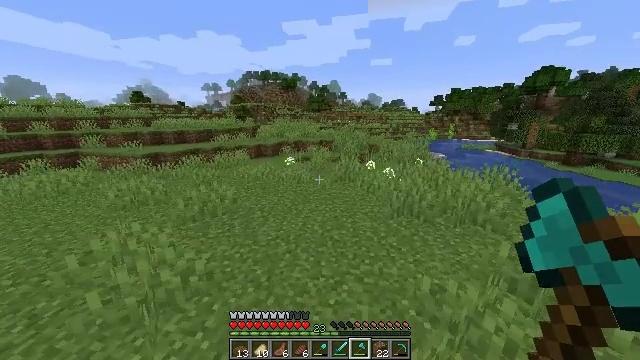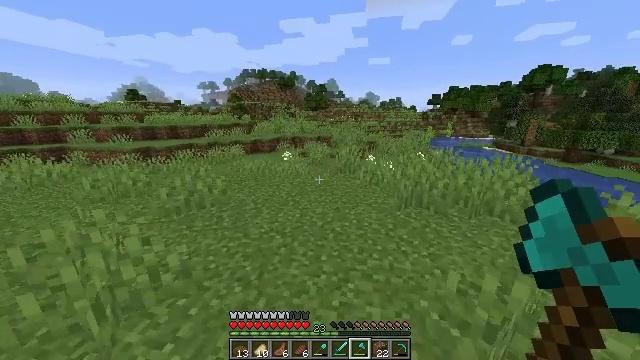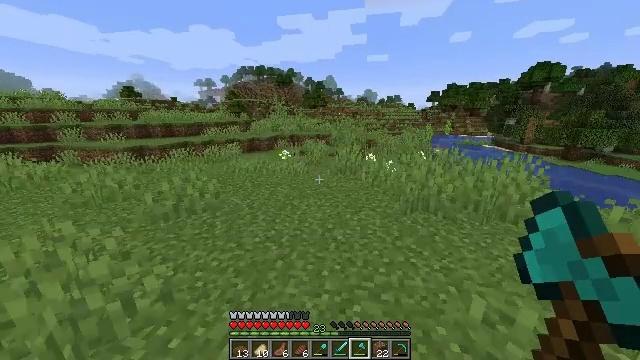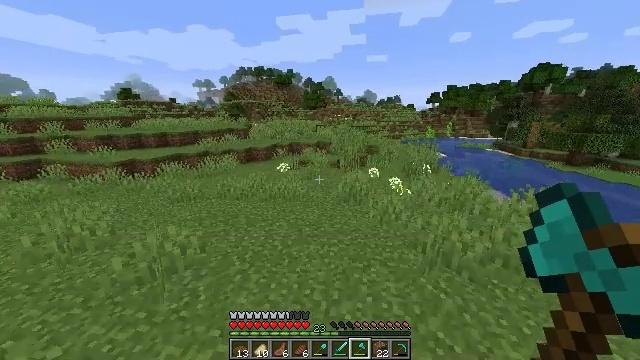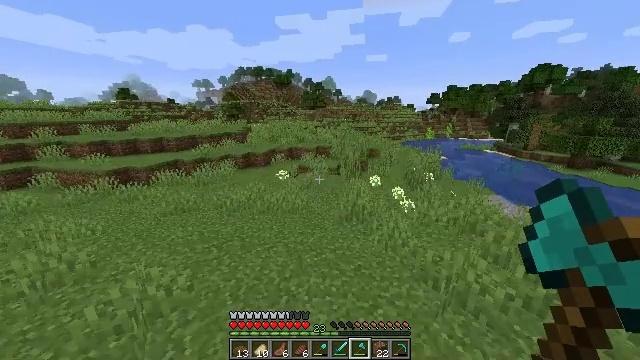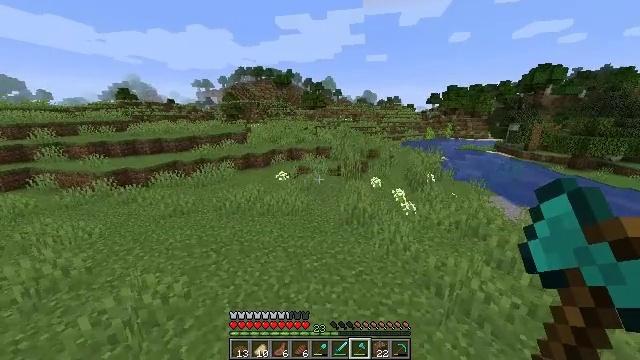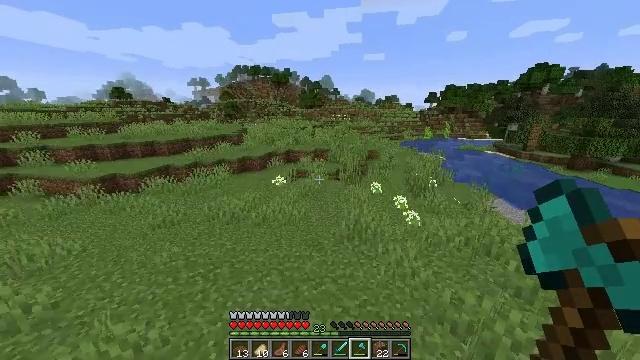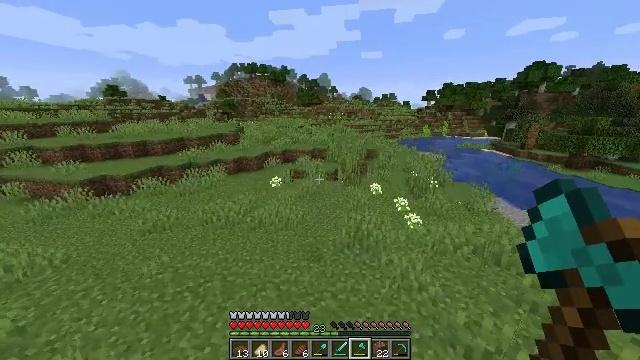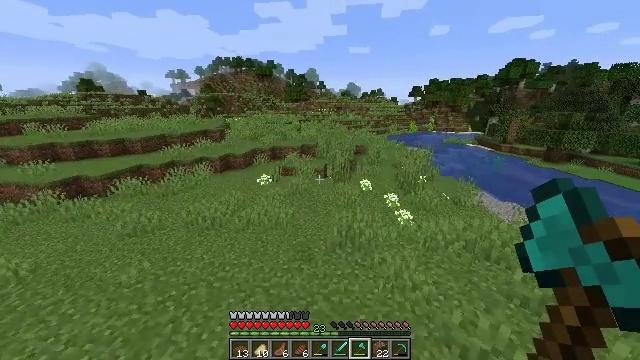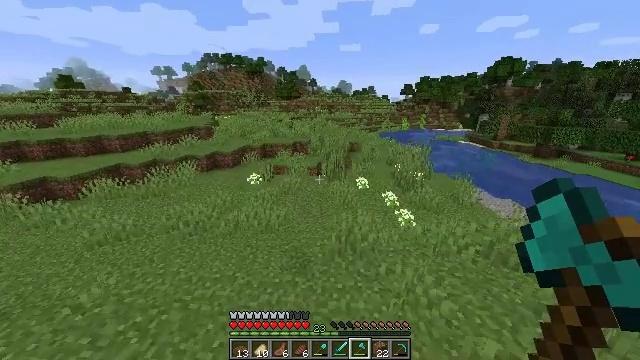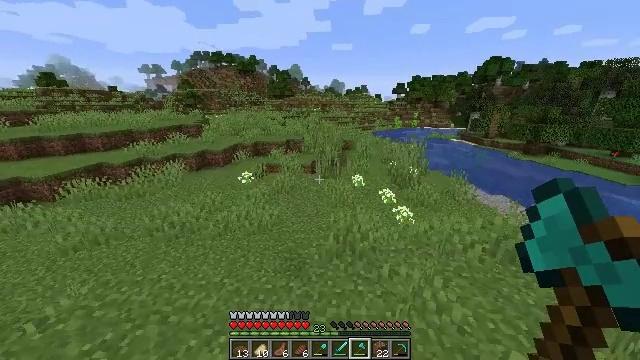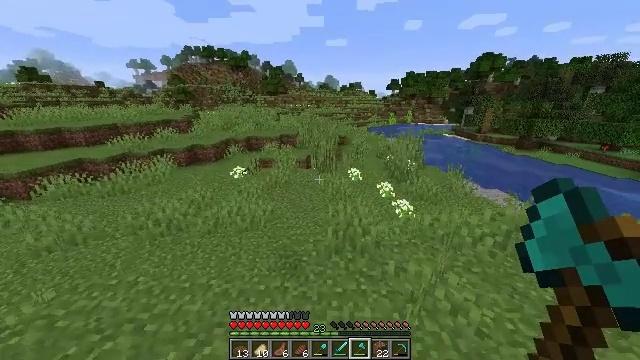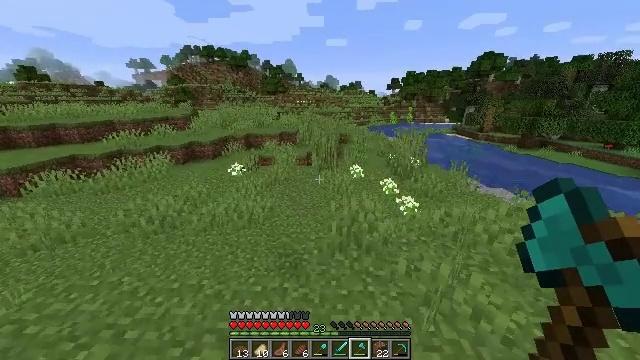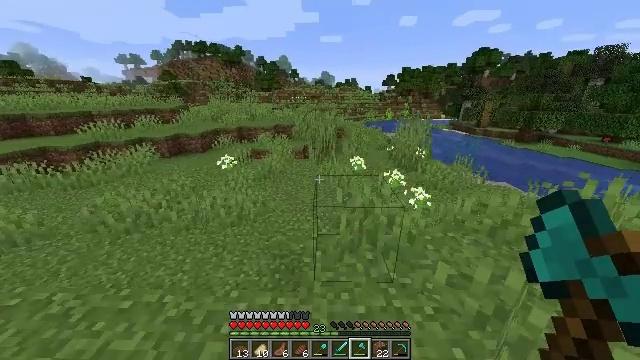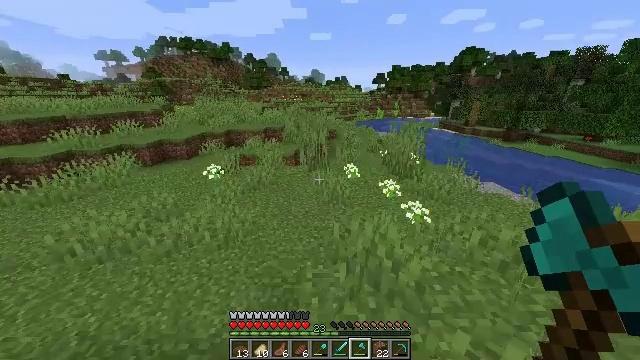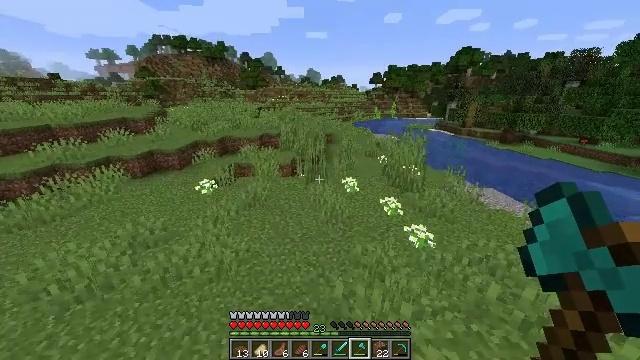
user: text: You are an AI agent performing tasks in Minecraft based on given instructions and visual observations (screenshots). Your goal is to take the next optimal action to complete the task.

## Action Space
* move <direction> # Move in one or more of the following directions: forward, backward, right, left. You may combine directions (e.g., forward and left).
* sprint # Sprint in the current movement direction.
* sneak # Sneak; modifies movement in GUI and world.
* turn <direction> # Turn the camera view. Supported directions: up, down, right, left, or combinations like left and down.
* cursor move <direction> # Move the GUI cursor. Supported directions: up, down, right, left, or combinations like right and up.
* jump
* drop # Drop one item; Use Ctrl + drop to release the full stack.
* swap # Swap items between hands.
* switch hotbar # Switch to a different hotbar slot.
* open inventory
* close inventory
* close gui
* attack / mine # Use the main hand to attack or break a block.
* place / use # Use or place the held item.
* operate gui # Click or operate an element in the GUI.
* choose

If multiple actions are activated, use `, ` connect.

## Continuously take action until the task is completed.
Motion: motion action
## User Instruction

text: Attack the ground to gather fern.
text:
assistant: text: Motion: move forward, jump
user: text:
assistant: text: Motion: move forward, sprint, jump
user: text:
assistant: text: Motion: move forward, sprint, jump
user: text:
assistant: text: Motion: move forward, sprint, jump
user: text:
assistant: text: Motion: move forward, sprint, jump
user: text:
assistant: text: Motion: move forward, sprint, jump
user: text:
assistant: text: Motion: move forward, jump
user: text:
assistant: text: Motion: move forward, turn right and down, jump
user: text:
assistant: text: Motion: move forward, turn right, jump
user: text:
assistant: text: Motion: move forward, turn right, jump
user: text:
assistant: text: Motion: move forward, turn right, jump
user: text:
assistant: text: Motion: move forward, jump
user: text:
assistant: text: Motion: move forward, sprint, turn right, jump
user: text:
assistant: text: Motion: move forward, sprint, turn right, jump
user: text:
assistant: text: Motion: move forward, sprint, jump
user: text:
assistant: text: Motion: move forward, sprint, jump
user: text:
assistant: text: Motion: move forward, sprint, jump
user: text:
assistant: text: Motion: move forward, sprint, jump
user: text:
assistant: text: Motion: move forward, jump
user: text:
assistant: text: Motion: move forward, jump
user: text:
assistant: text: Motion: move forward, jump
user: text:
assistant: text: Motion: move forward, jump
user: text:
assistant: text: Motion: move forward, jump
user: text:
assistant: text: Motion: move forward, jump
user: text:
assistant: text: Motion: move forward, jump
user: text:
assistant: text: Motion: move forward, jump
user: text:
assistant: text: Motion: move forward, sprint, jump
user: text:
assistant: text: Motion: move forward, sprint, turn left, jump
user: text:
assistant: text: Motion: move forward, sprint, turn left, jump
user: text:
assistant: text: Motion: move forward, sprint, turn left, jump